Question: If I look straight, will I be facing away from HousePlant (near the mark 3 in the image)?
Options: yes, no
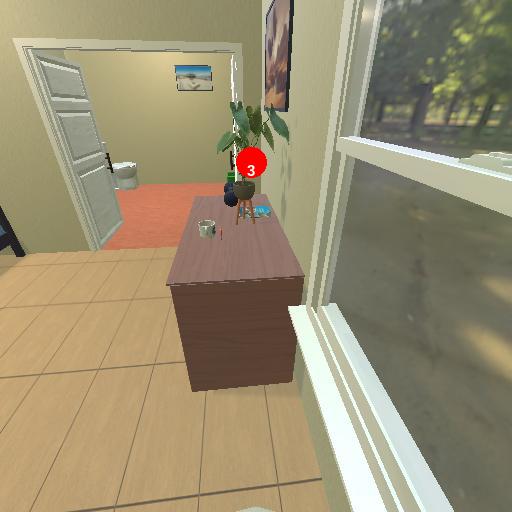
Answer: yes